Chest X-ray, PA view. Patient: 44 years old, sex F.
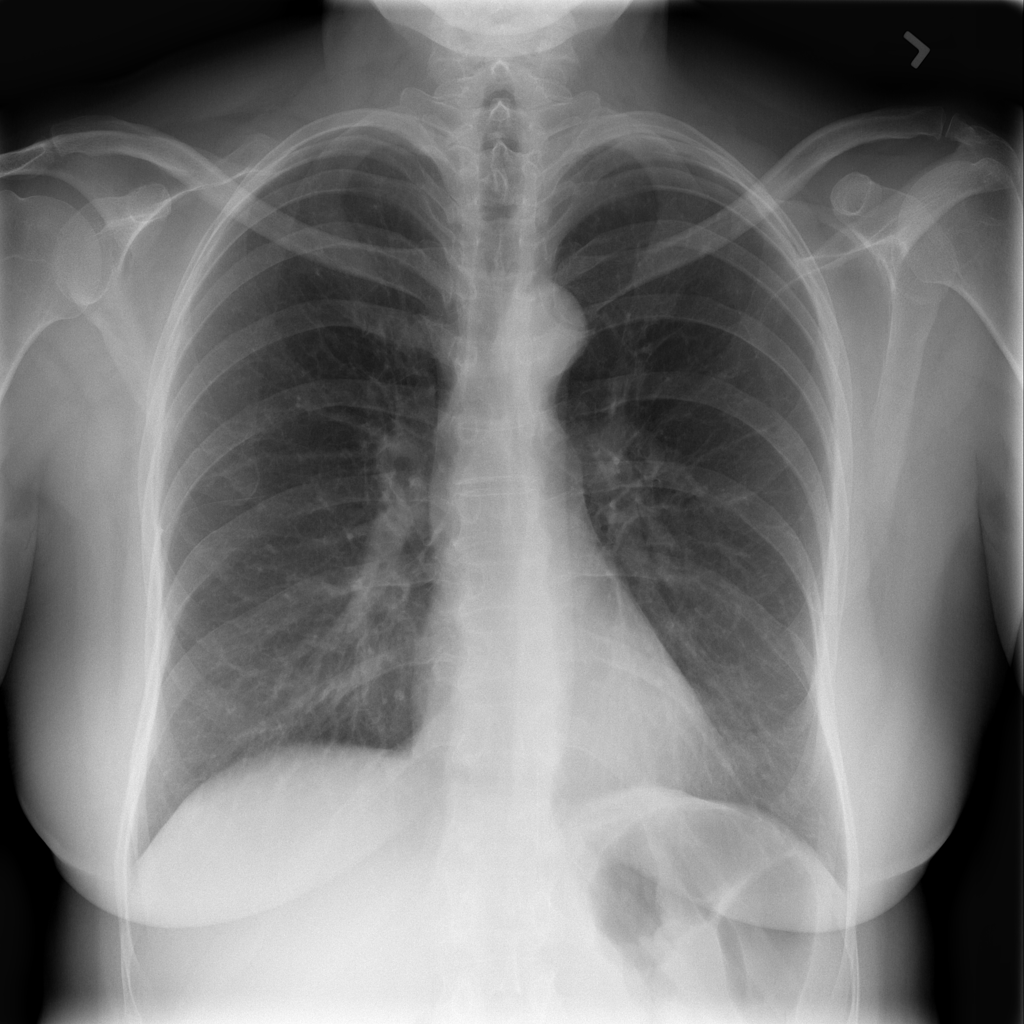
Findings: No Finding